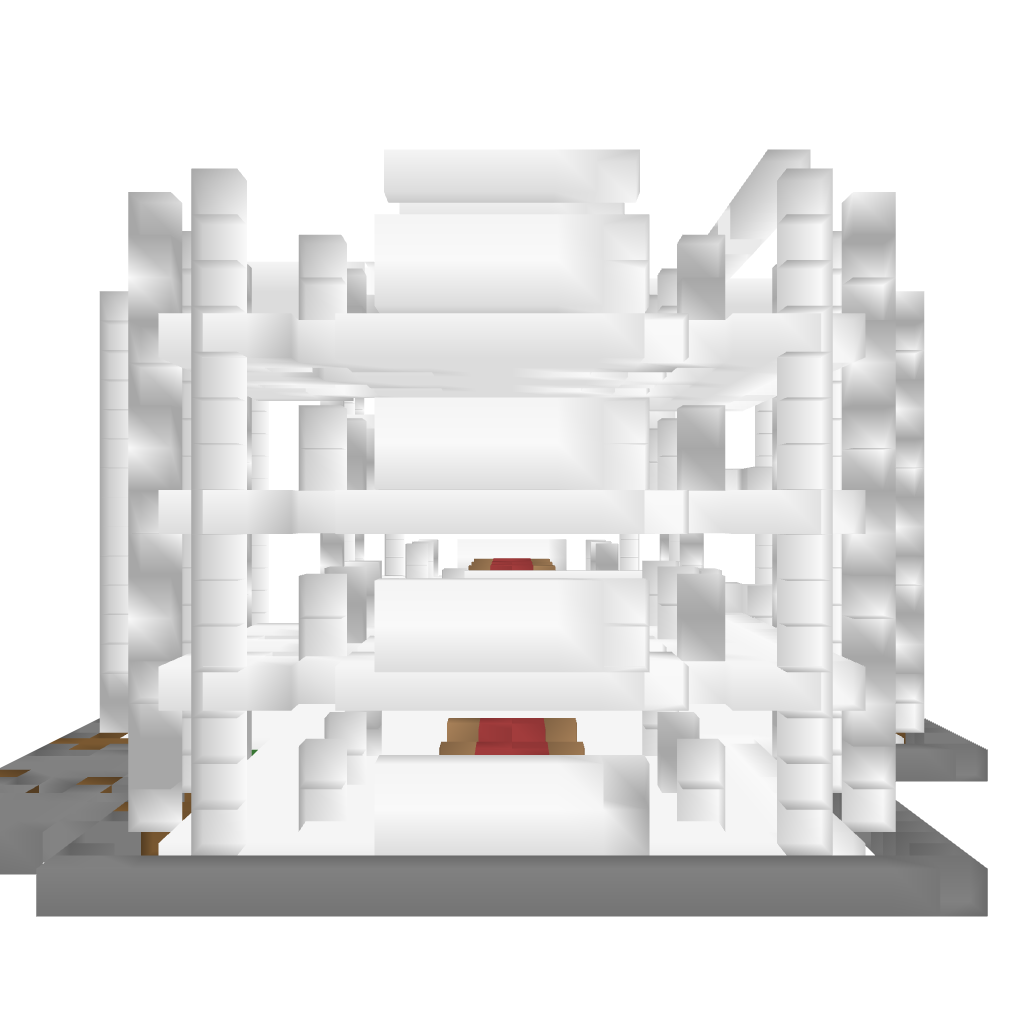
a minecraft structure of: Modern Hotel bad low quality